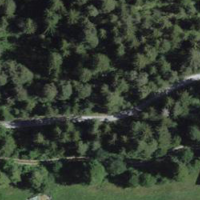
EUNIS habitat code: 43
Species observed at this site:
Neotinea ustulata